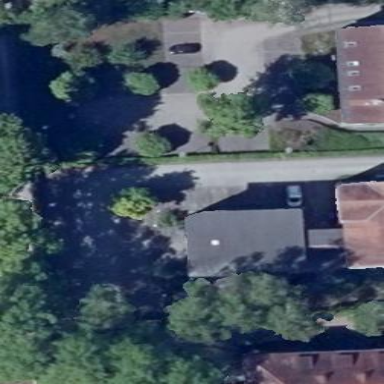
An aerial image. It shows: Parking area with surface.